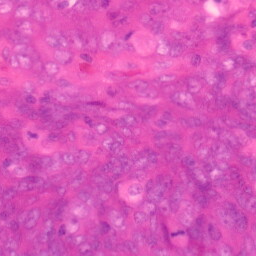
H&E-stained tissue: Colon